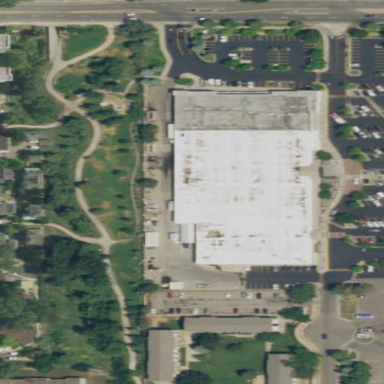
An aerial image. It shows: Supermarket.